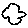
Label: cloud